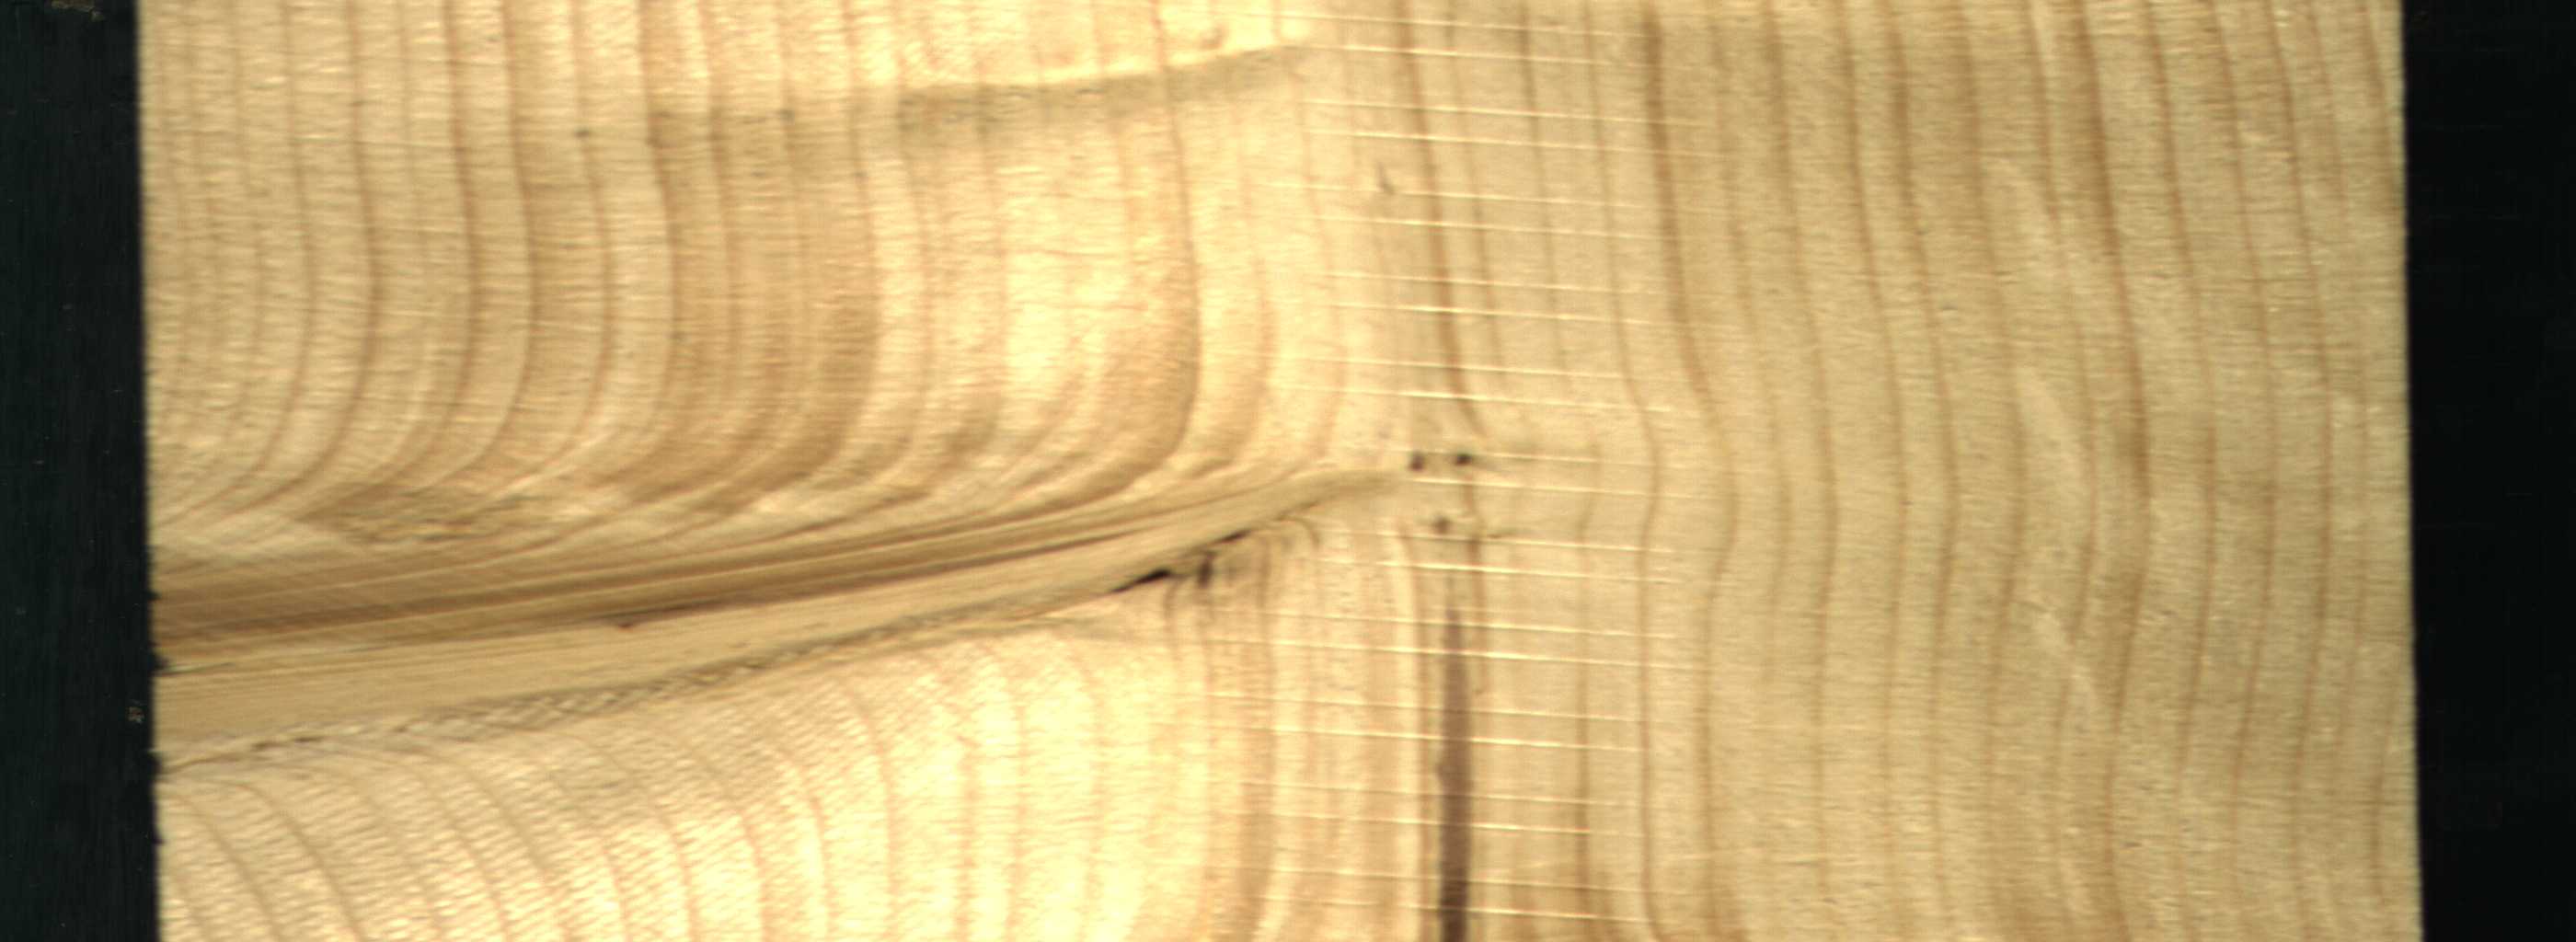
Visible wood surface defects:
Marrow
Live_Knot